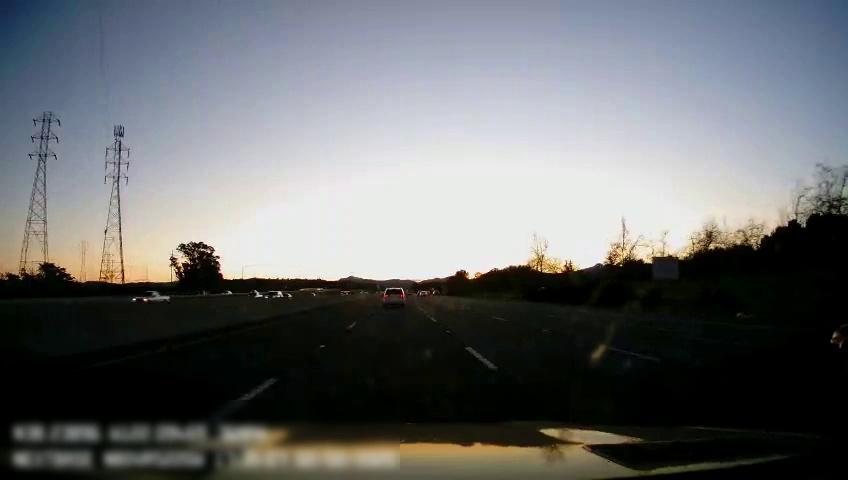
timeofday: Dusk/Dawn/Twilight
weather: Sunny
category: Drivable Space
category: Vehicles | Truck
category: Vehicles | SUV
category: Vehicles | SUV
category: Vehicles | Car
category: Vehicles | Truck
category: Vehicles | Car
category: Lanes | Alternate Lane
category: Lanes | Current Lane
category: Lanes | Current Lane
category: Lanes | Alternate Lane